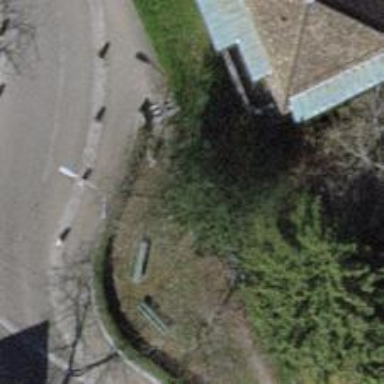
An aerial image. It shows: Bench.